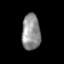
Tissue: skin
Cell type: Epithelial cells
Senescence score: 0.6748
Nuclear area (px): 651
Mean DAPI intensity: 144.409